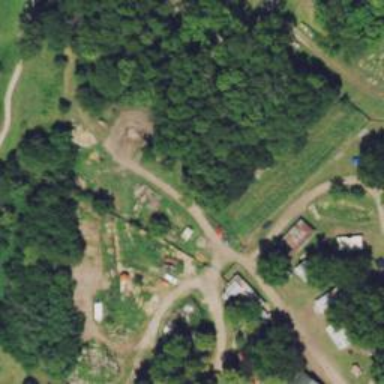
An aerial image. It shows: Agricultural driveway.